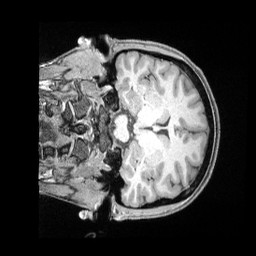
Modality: T1w
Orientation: coronal
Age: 36
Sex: female
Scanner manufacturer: siemens
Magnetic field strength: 3 T
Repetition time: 2 s
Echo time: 0.00211 s